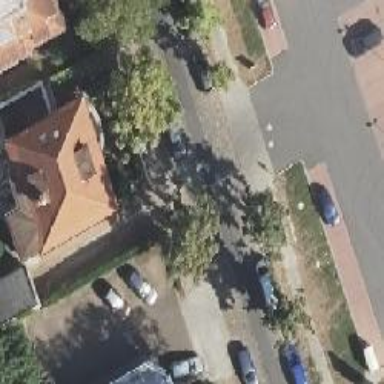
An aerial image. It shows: Residential road with sidewalks on both sides. The parking lanes are parallel to the road.